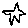
Label: star